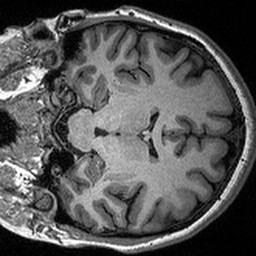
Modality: T1w
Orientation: coronal
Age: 34
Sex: female